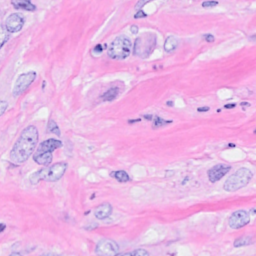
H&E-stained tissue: Breast